Interaction volume radius: 5 \u00c5
Interaction volume height: 25 \u00c5
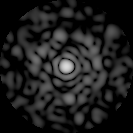
Disorder parameter: 0.8058